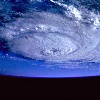
Label: cloud